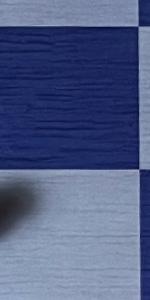
Label: Empty